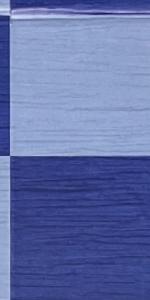
Label: Empty